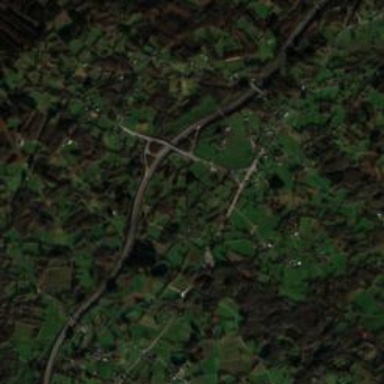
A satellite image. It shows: Motorway junction.